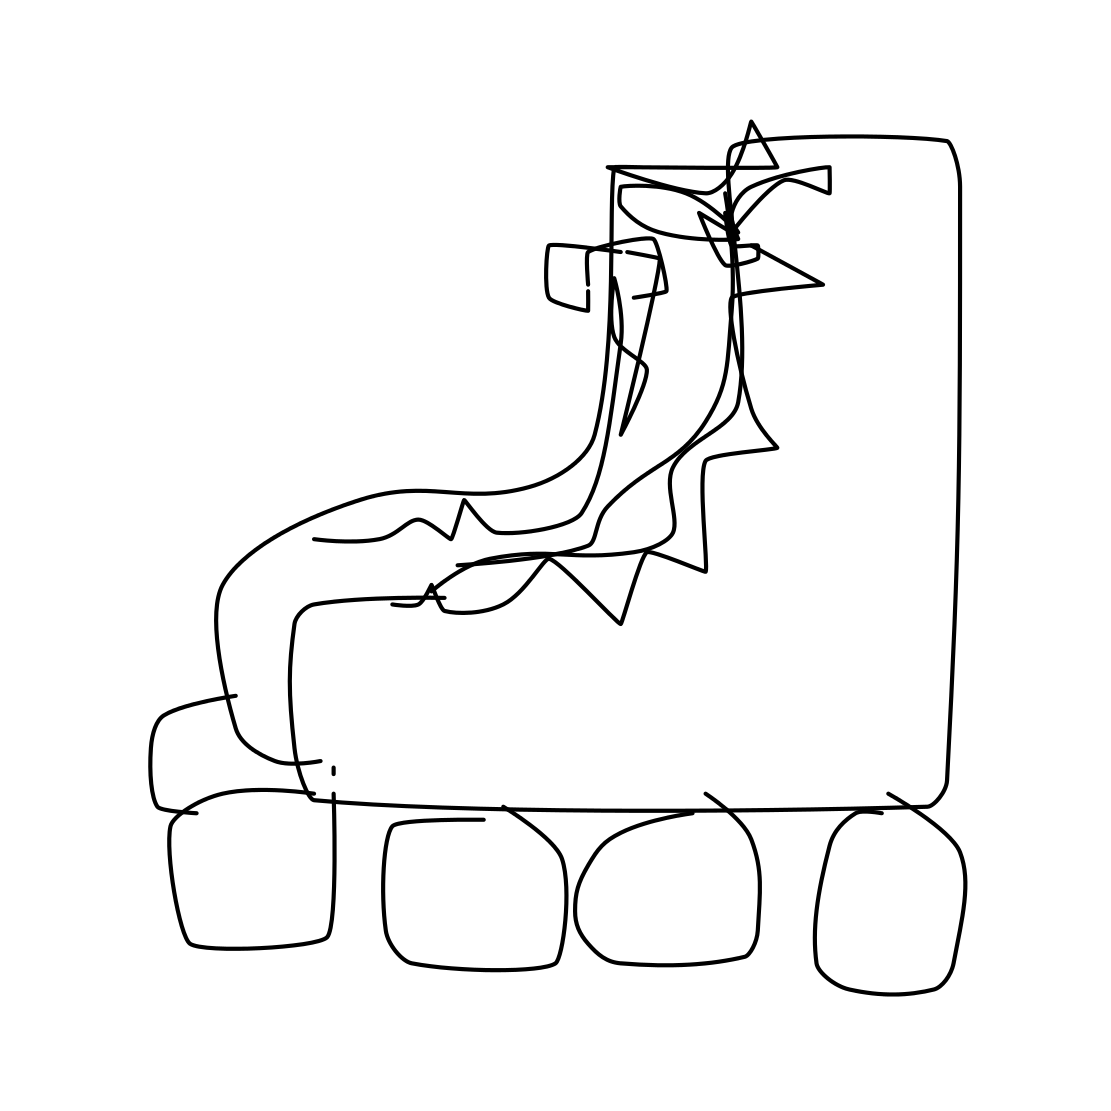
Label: rollerblades